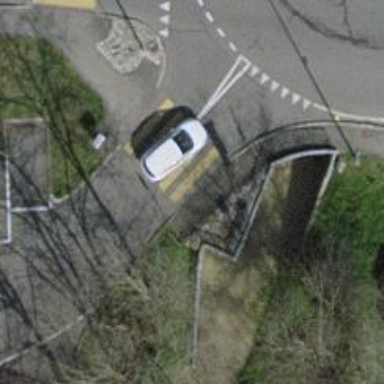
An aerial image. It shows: Zebra crossing on the road.